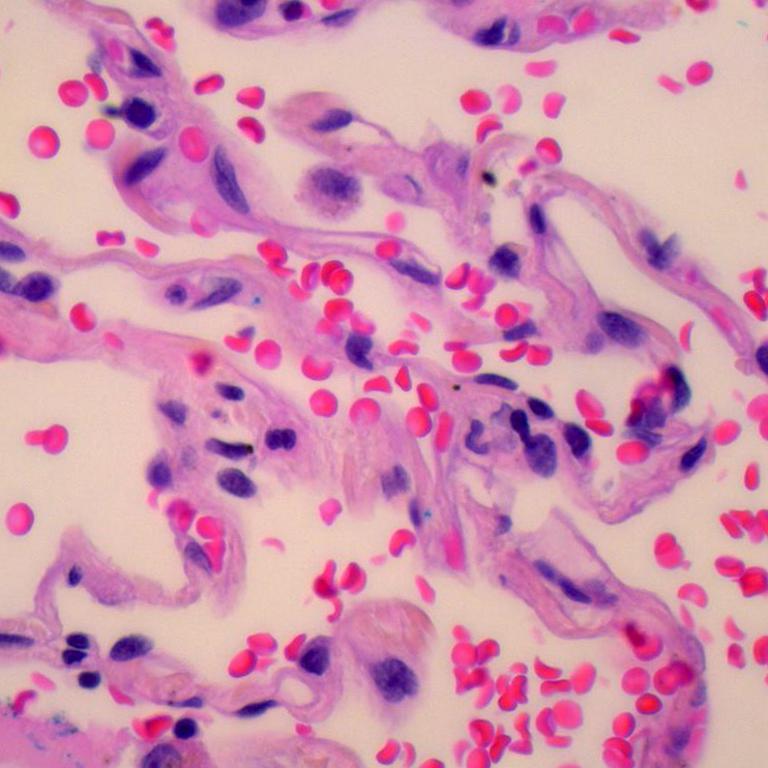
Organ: lung
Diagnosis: benign